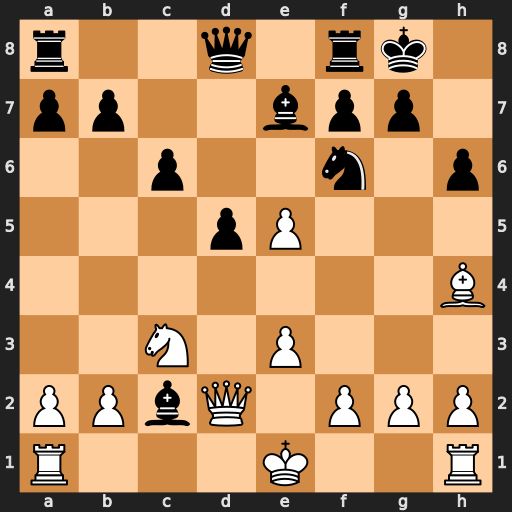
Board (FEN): r2q1rk1/pp2bpp1/2p2n1p/3pP3/7B/2N1P3/PPbQ1PPP/R3K2R
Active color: w
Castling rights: KQ
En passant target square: -
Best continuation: exf6 Bxf6 Bxf6 Qxf6 Qxc2